Frequency: 70000
Velocity: 0,217
Power: 18,4
Pulse duration: 0,0000001
Pass count: 1
Magnification: 10
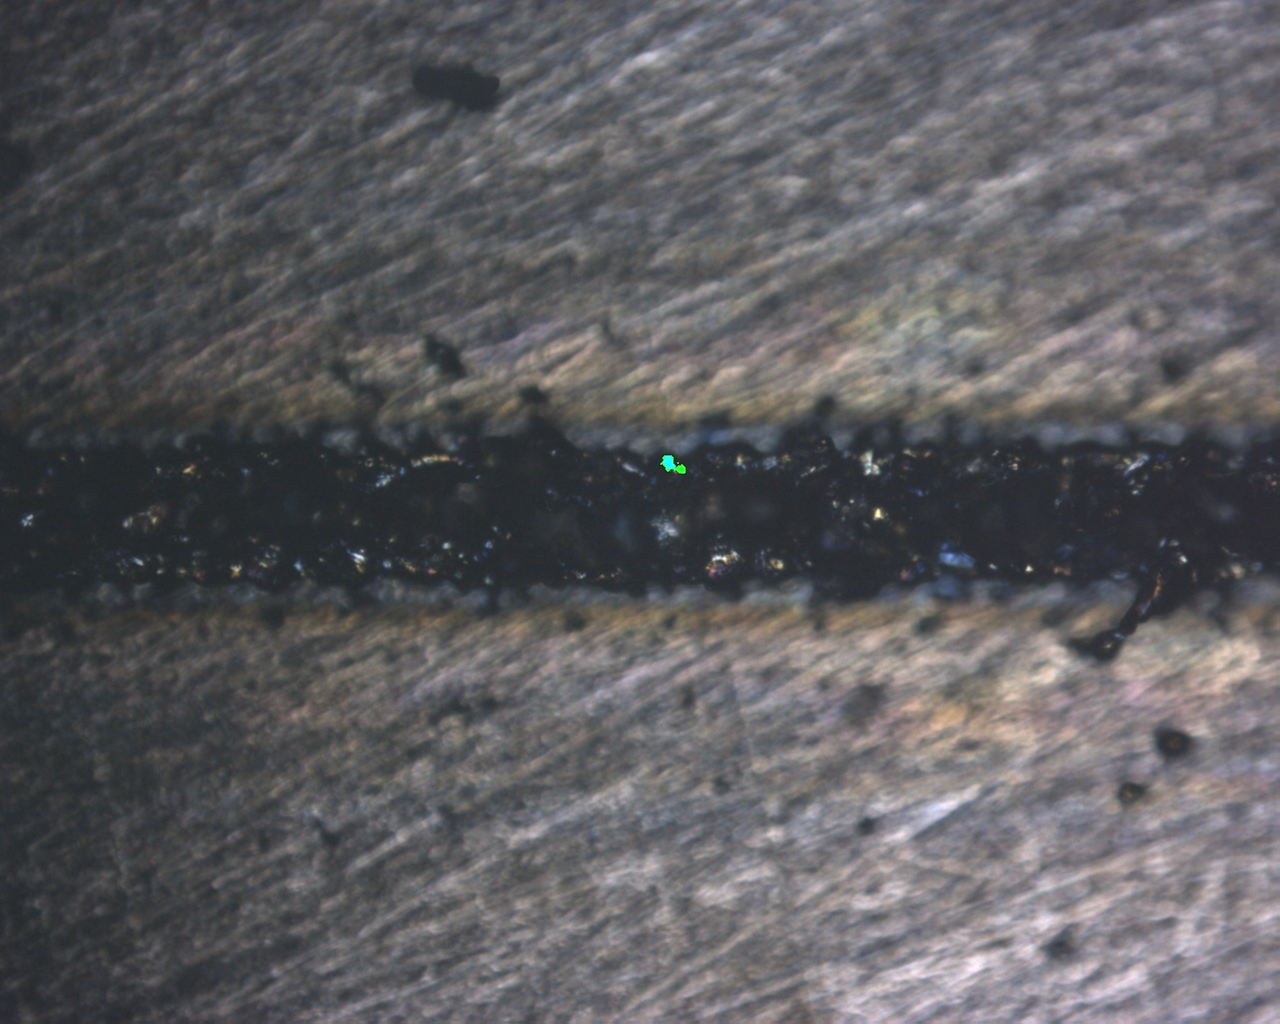
Measured width: 150.139
Other width: 60.945